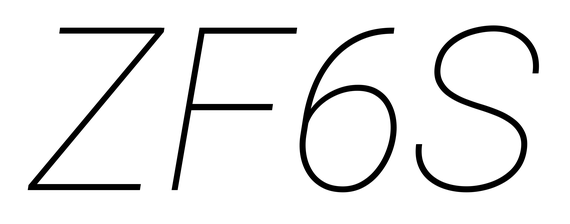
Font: Roboto-Italic_Thin_Italic